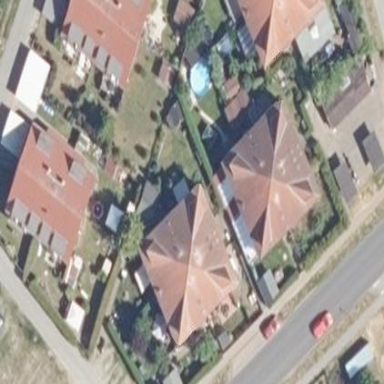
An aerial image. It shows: Residential building with white exterior. It has pyramidal red roof made of roof tiles.